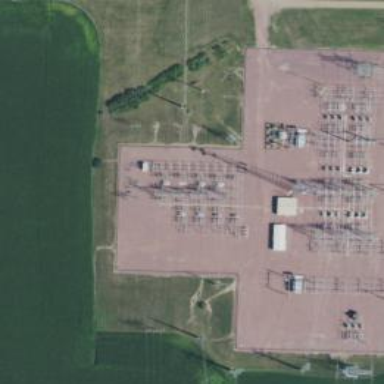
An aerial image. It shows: Switch for power supply.